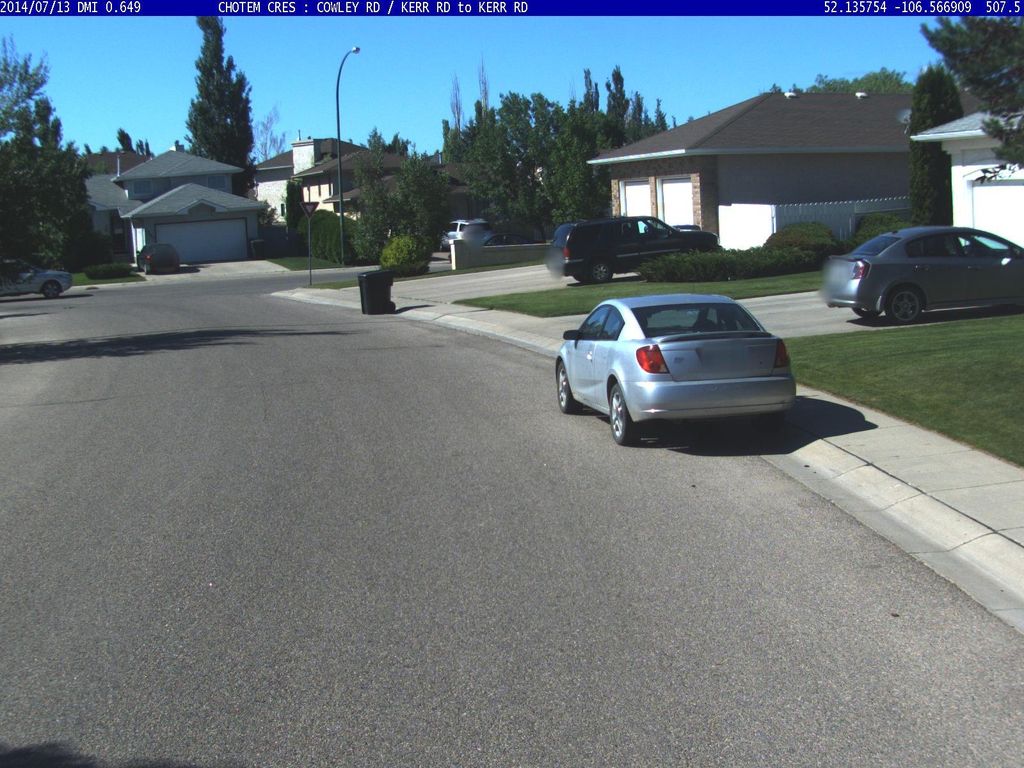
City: saskatoon